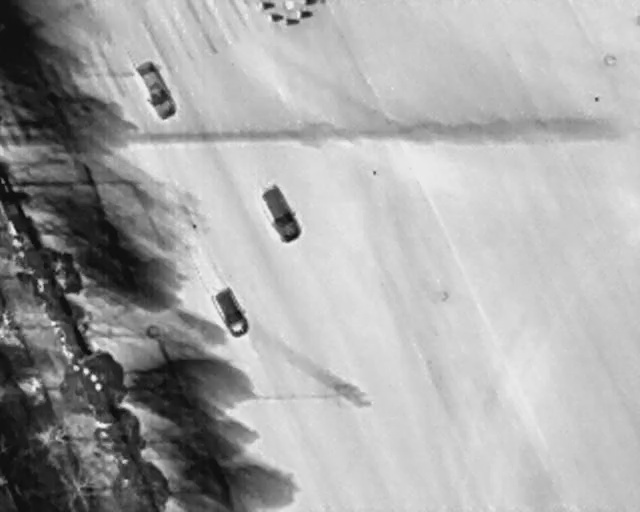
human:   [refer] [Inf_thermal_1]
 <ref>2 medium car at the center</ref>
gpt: <box>[[39, 39, 48, 44, 152], [32, 58, 40, 63, 153]]</box>